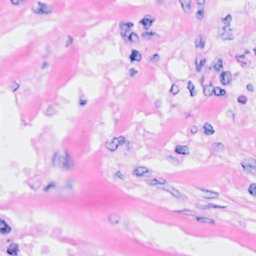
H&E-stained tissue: Breast